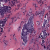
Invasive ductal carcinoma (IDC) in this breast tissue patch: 1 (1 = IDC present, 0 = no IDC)